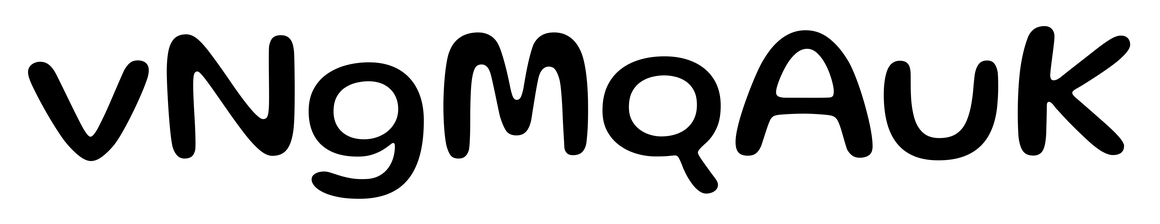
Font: Gluten_Regular